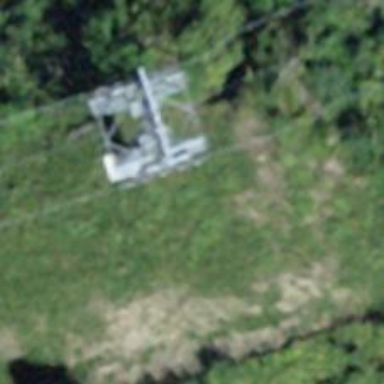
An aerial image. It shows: Pylon for aerialway.